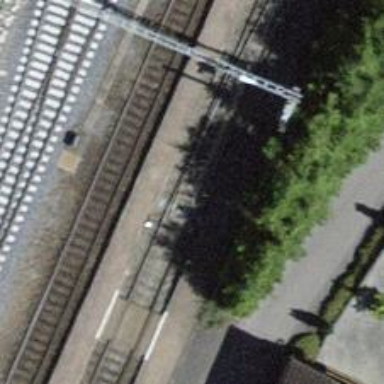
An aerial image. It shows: Railway switch.